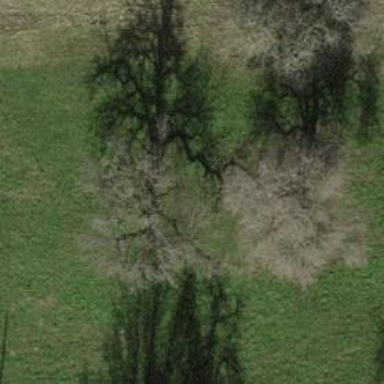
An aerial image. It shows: Beautiful tree in nature.